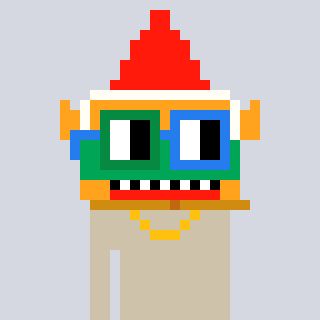
a pixel art character with square green and blue glasses, a gnome-shaped head and a bege-colored body on a cool background